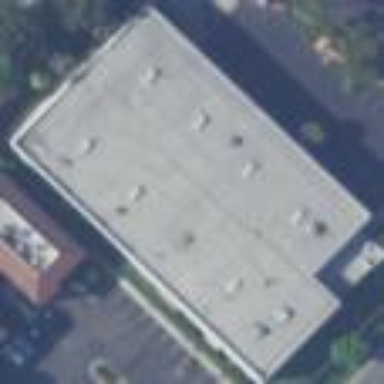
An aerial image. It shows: Commercial building.